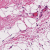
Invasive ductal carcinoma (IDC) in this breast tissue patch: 0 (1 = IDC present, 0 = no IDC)